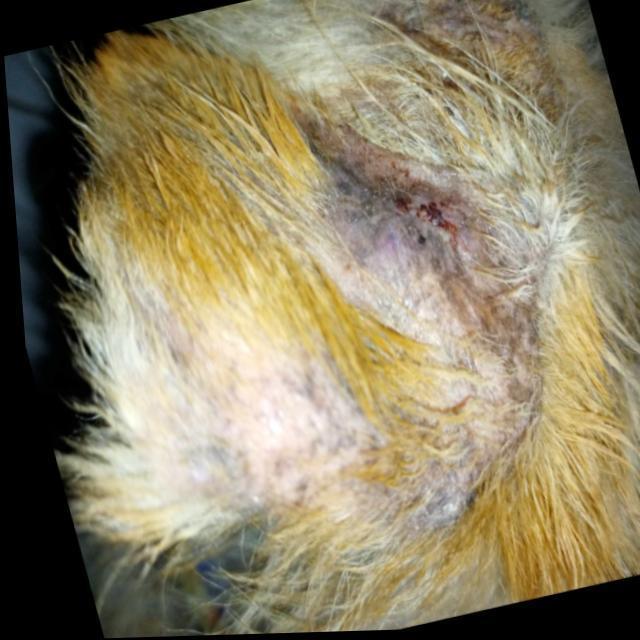
Canine demodicosis (Demodex mange) — caused by Demodex canis mites. Presents with alopecia, follicular papules, pustules, and comedones. Often localized on face and forelimbs.